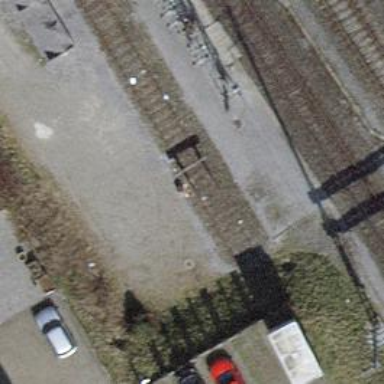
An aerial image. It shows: Railway buffer stop.